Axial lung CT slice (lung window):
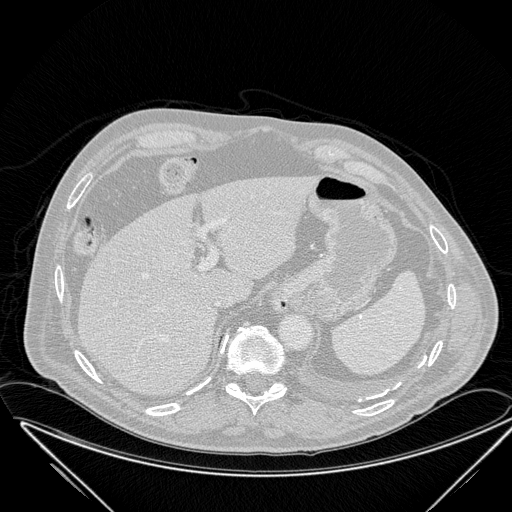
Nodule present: no